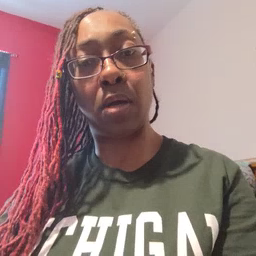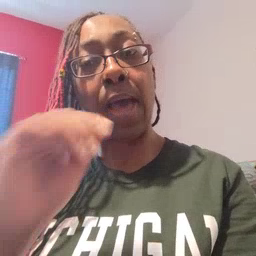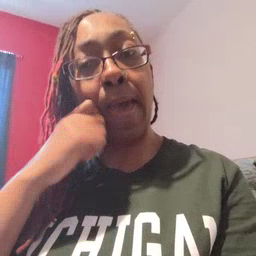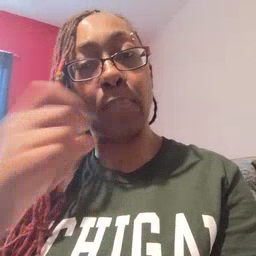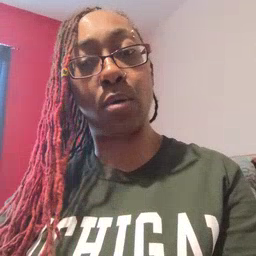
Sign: apple